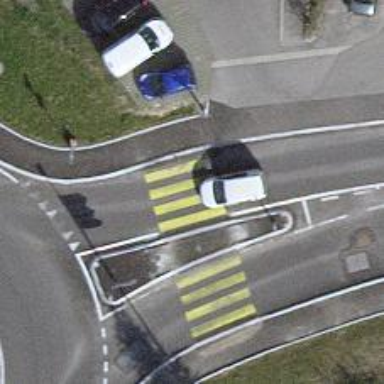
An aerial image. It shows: Marked road crossing.